Question: I will like to create something similar to: <URL>
When I open visual studio I do not have that project type even though I am running it as an administrator...

what do I have to do so that I can have that project type () on visual studio?
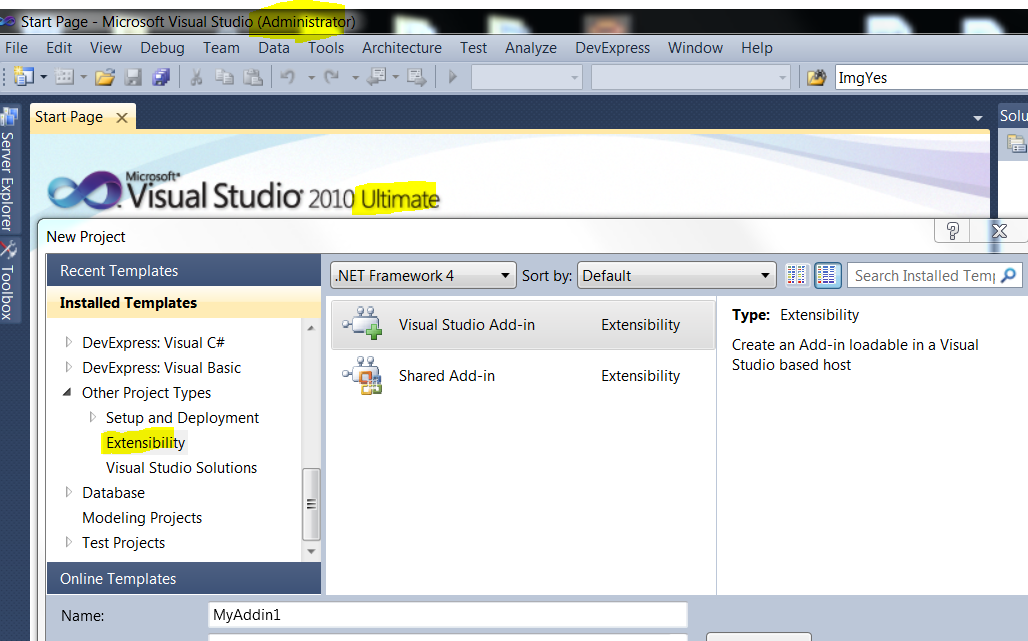
Answer: You simply need to have Add-in Express for Office and .net installed. There is no trial version for Visual Studio 2010, but if you have VS 2012, you can download a 60-day evaluation version of Add-in Express from Visual Studio Gallery:
<URL>